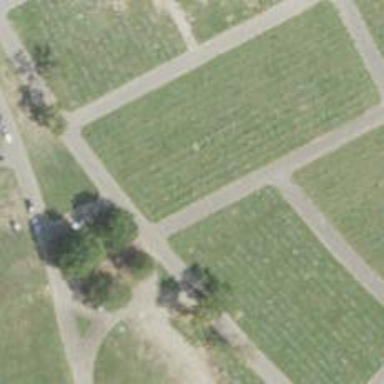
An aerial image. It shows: View of cemetery with graves.